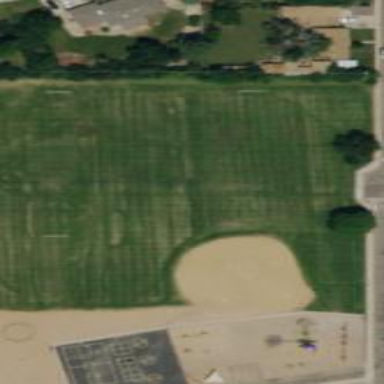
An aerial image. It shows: Baseball pitch for leisure and sports activities.